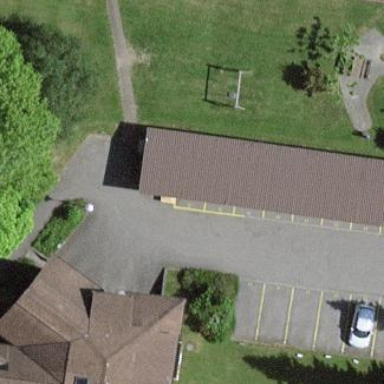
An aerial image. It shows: View of roof of building.